Question: I am new in Android. I have seen appcompat v7 is declared in the build.gradle but I can't seems to find supportv4 declare in the build.gradle and yet I still can find it inside exploded-aar folder inside build (gradle project).

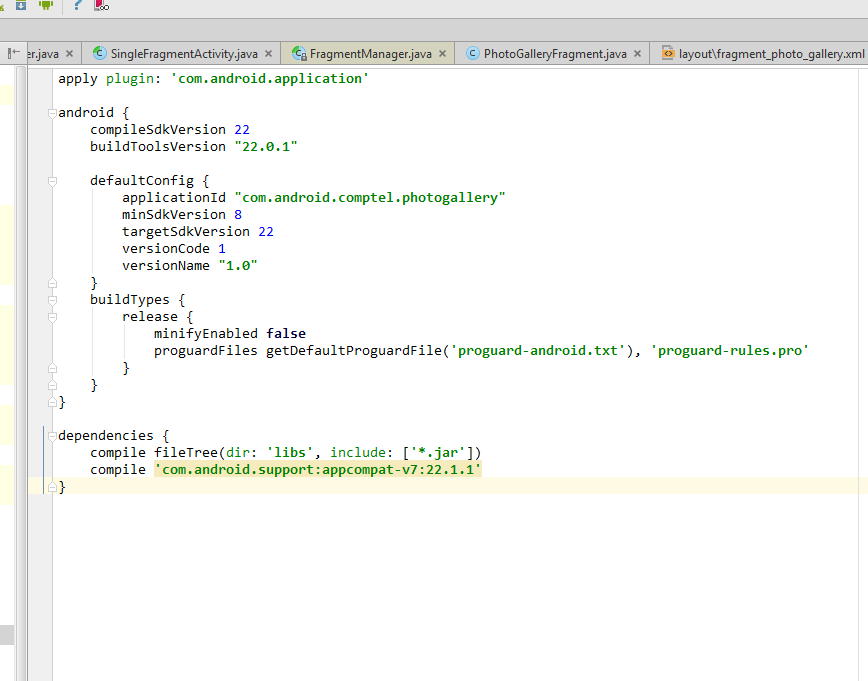
Answer: appcompat-v7 provides additional support for android.support.v7 which requires/includes android.support.v4. It is possible for any library to provide dependencies which you can reuse.